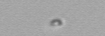
Label: nanoplankton_mix